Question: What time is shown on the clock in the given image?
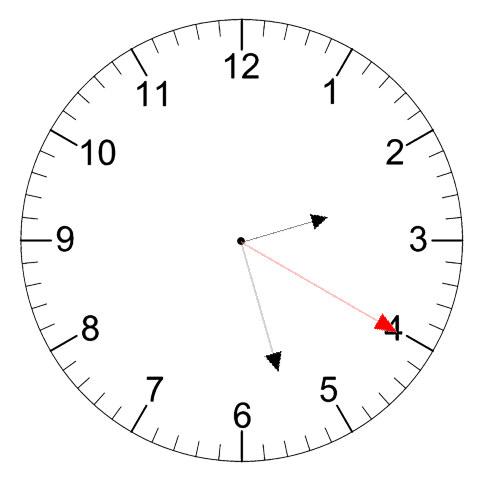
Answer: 02:27:20